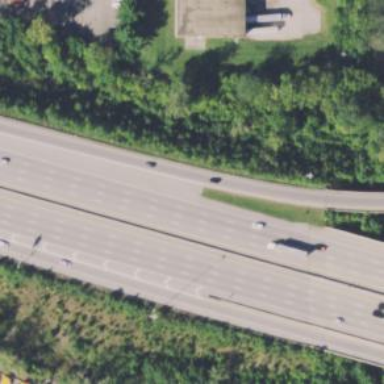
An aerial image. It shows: Motorway with embankment.